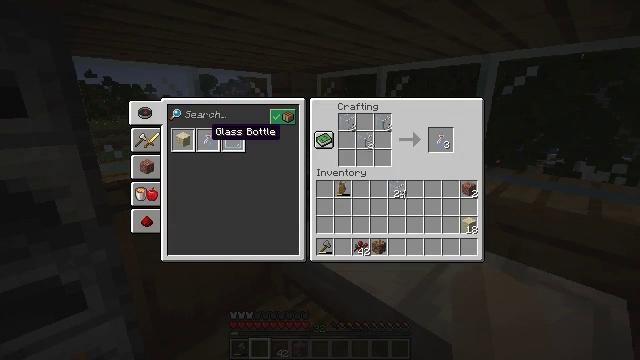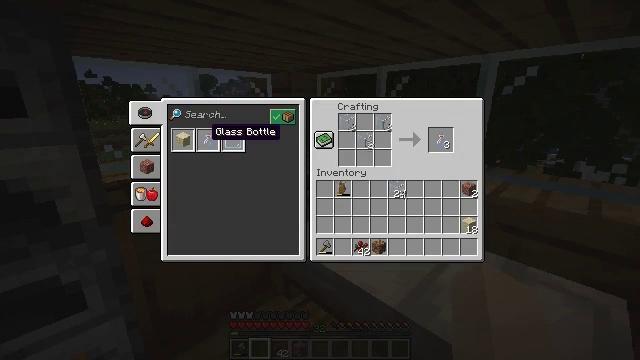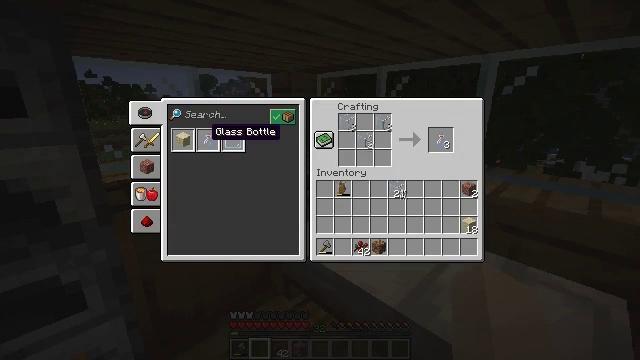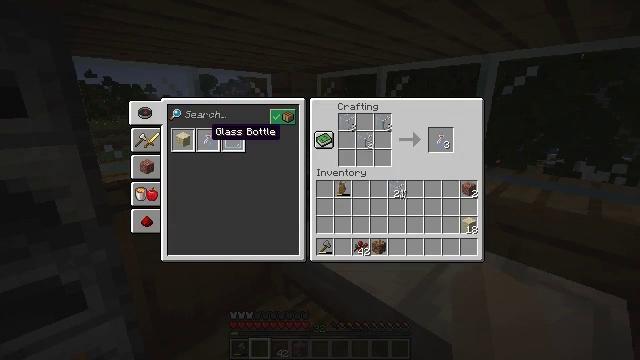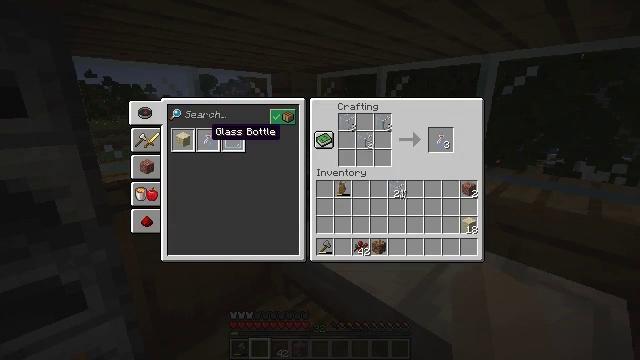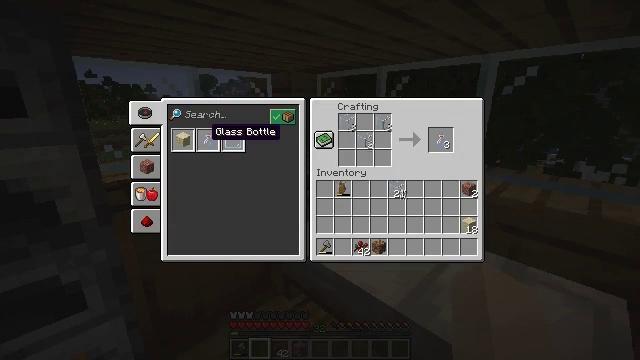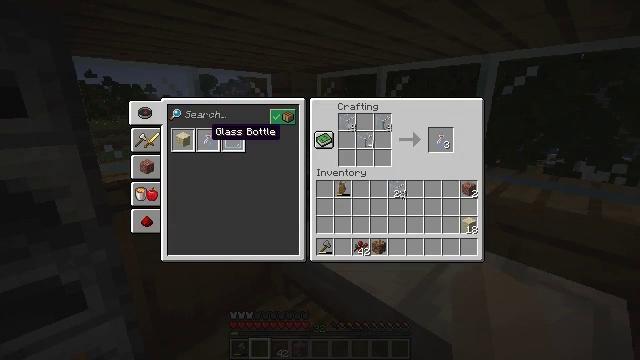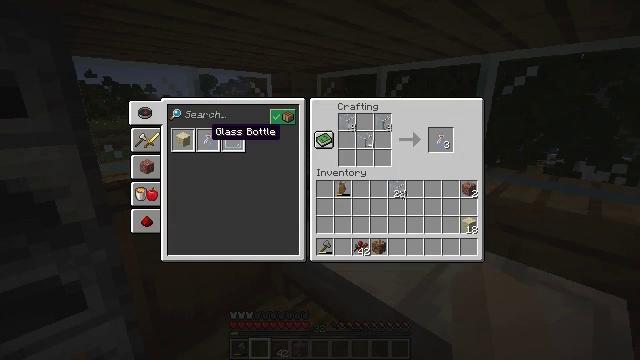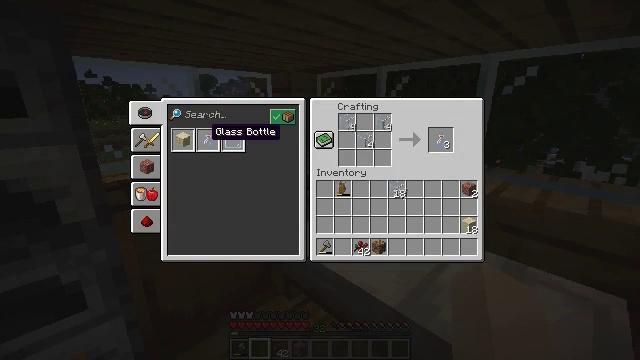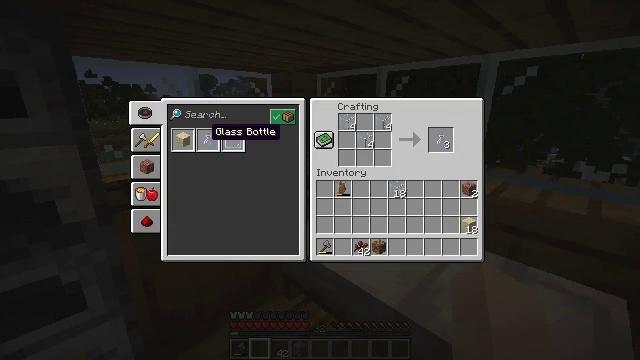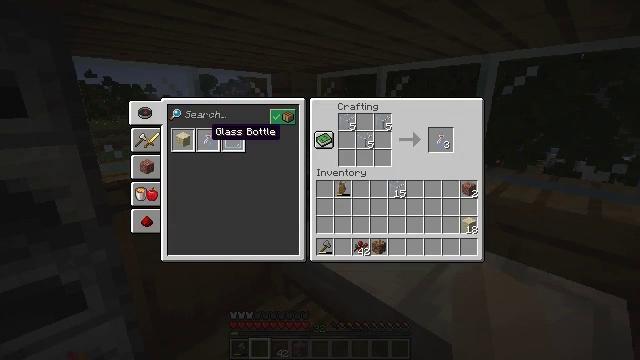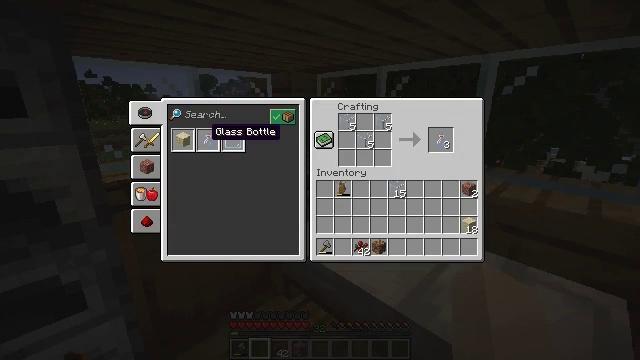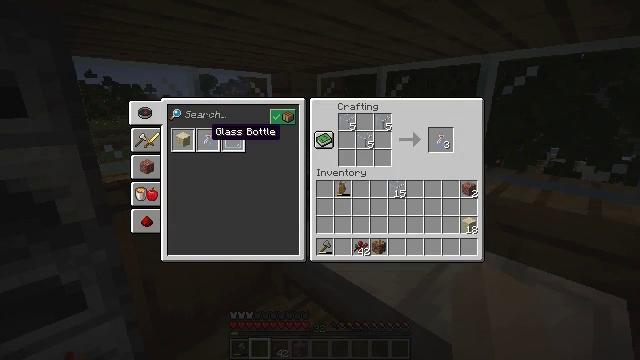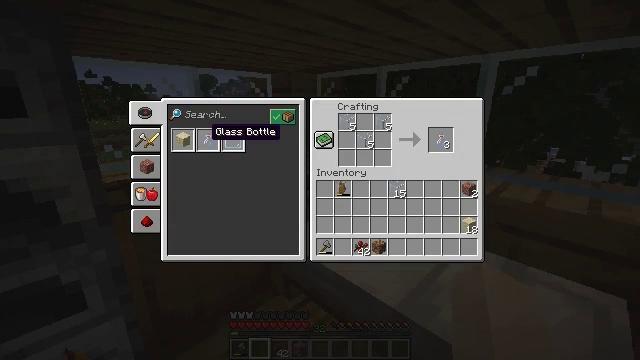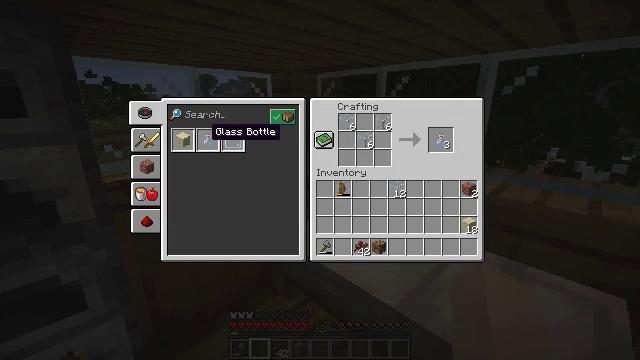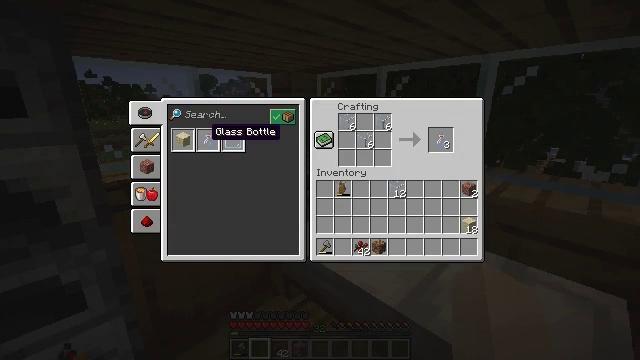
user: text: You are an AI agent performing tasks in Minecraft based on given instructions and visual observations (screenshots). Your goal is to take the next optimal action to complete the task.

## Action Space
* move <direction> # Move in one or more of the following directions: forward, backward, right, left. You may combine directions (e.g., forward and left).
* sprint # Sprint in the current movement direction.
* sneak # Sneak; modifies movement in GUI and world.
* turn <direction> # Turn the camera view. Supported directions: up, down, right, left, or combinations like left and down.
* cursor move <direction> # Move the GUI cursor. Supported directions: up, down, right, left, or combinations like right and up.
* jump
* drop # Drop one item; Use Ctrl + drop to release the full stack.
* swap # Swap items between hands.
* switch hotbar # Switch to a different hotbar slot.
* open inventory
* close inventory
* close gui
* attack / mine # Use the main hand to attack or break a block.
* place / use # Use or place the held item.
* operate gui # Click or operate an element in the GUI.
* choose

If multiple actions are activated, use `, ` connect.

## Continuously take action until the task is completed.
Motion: motion action
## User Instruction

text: Use glass in the crafting table to create a glass bottle.
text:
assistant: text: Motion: operate gui
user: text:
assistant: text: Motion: operate gui
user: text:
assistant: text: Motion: no_op
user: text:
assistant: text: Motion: operate gui
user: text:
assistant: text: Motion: operate gui
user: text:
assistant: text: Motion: operate gui
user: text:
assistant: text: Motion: no_op
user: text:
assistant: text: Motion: operate gui
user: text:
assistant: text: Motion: operate gui
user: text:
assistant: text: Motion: operate gui
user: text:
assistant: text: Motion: no_op
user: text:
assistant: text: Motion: operate gui
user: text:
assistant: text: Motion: operate gui
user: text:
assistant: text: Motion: operate gui
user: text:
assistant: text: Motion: no_op
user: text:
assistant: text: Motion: operate gui
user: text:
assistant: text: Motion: operate gui
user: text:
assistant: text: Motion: operate gui
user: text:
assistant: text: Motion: no_op
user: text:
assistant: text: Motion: operate gui
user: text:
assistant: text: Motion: operate gui
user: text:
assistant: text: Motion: operate gui
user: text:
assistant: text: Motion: no_op
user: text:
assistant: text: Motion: operate gui
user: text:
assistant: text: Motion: operate gui
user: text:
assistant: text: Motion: operate gui
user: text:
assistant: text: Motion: operate gui
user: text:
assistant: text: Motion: operate gui
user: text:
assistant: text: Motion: operate gui
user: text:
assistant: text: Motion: operate gui